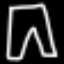
Label: pants